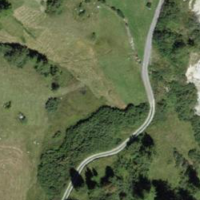
EUNIS habitat code: 23
Species observed at this site:
Graphosoma italicum
Rumex alpinus